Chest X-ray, AP view. Patient: 22 years old, sex M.
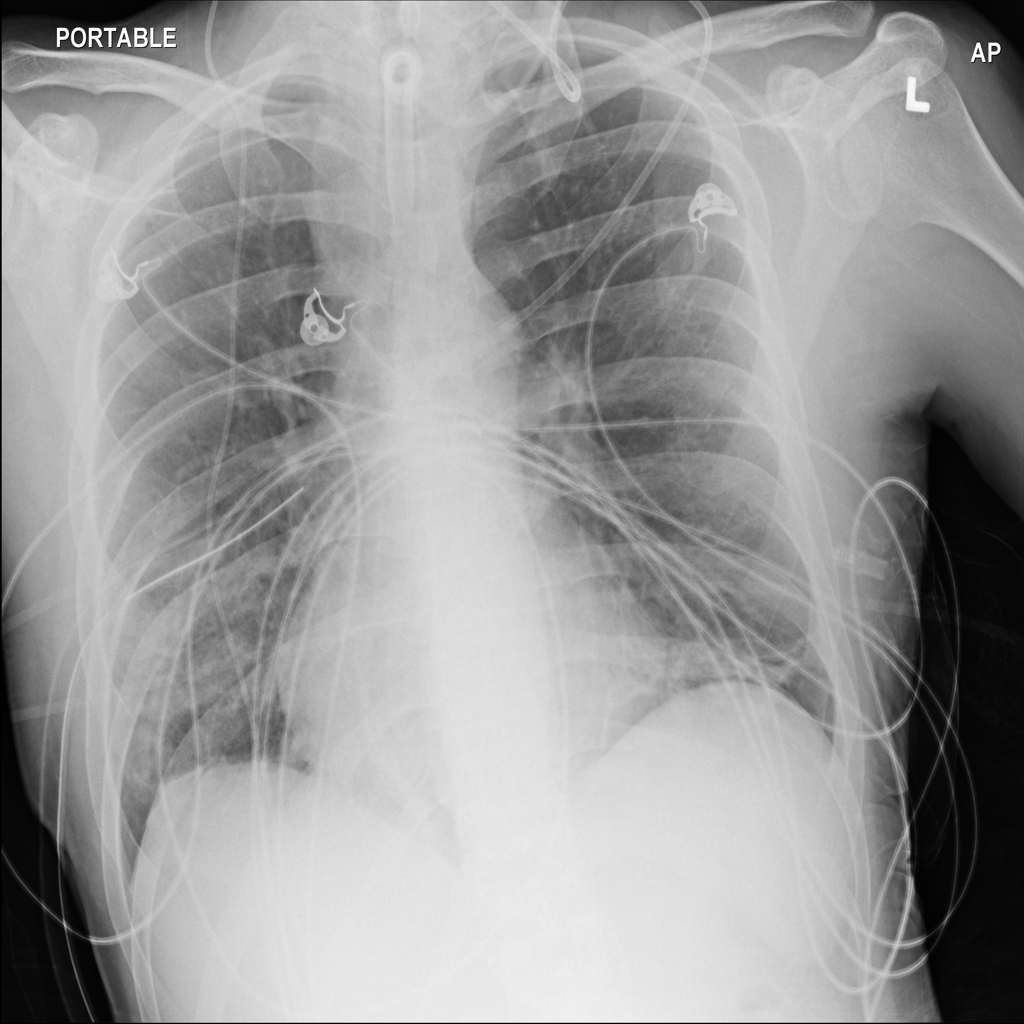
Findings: Infiltration